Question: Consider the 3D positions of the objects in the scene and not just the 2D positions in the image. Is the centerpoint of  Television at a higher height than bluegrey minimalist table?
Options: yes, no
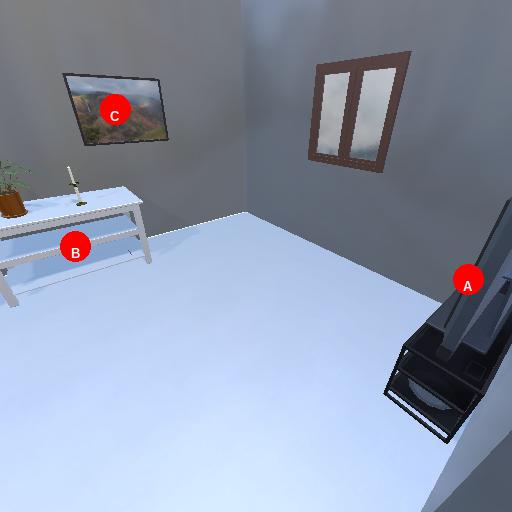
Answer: yes